Question: Is there a way to hide the URL for a Slack web preview? See below, the URL is quite long -

Can you disable this URL?
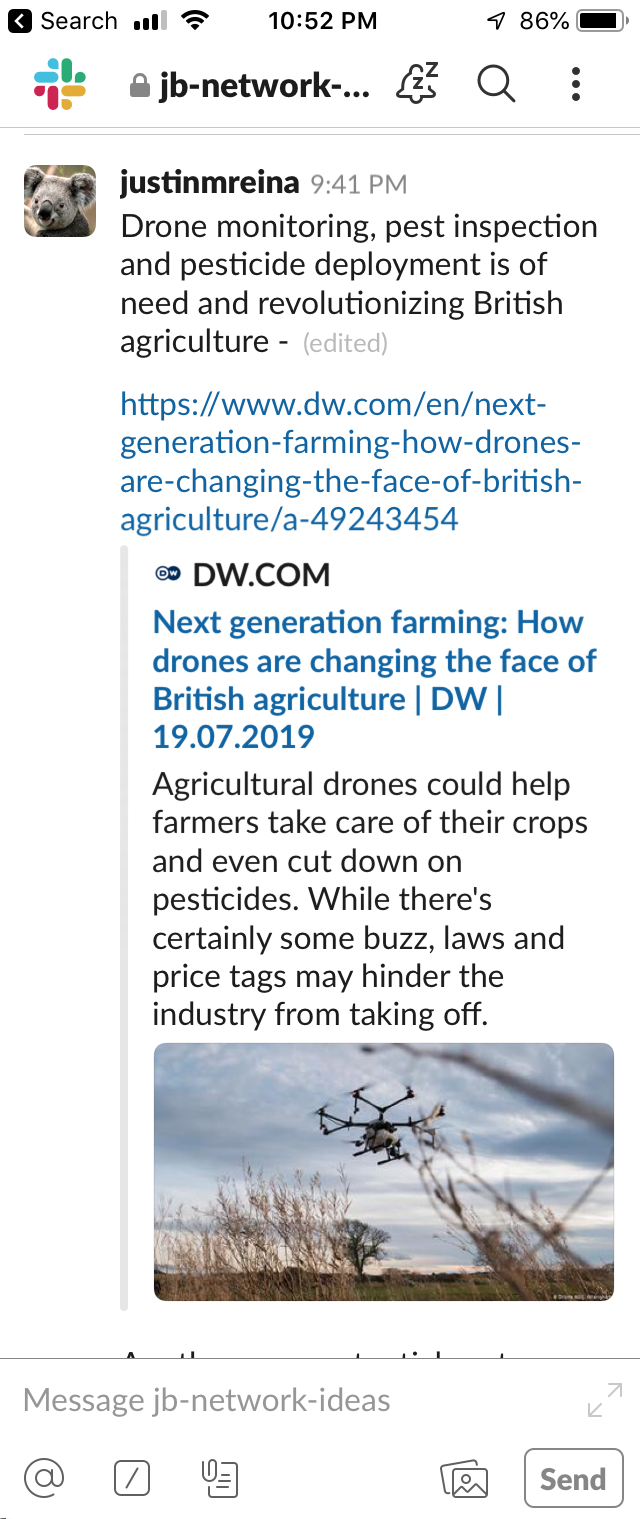
Answer: I don't believe it's possible to remove a URL from a slack web preview.
If the URL's are taking up too much space perhaps a <URL> could be helpful.